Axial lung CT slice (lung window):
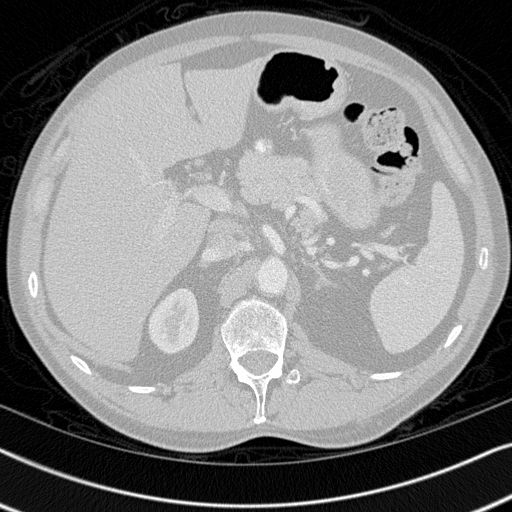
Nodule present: no